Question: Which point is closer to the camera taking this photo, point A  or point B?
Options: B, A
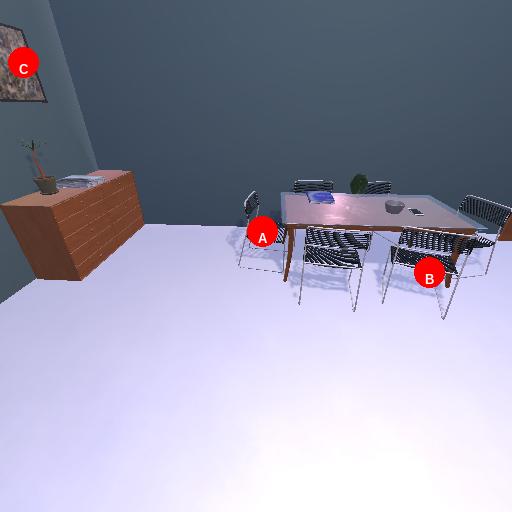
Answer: B